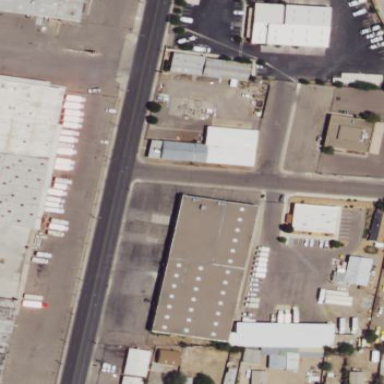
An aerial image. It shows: Warehouse.